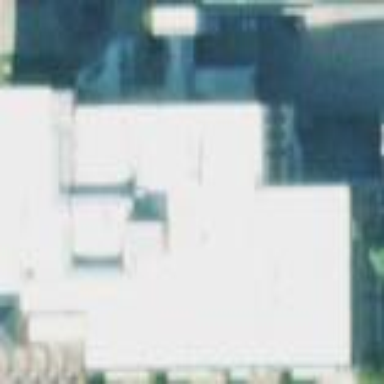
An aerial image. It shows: Public building.